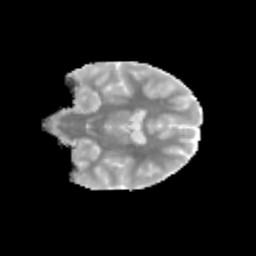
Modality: MD
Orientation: coronal
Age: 11
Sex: male
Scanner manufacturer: siemens
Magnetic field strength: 3 T
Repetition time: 3.8 s
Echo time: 0.07 s